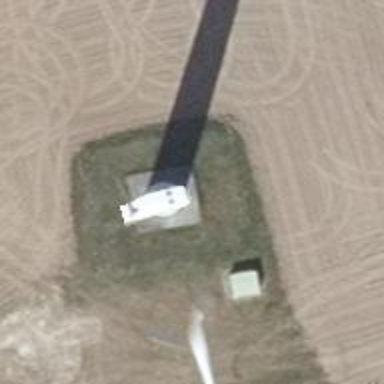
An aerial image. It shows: Wind generator in the form of horizontal axis wind turbine.